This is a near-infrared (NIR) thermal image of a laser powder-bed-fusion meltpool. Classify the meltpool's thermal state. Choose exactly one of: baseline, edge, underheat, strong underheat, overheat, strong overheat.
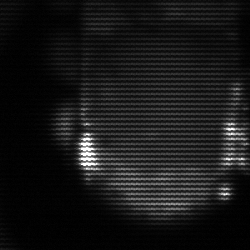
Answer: baseline